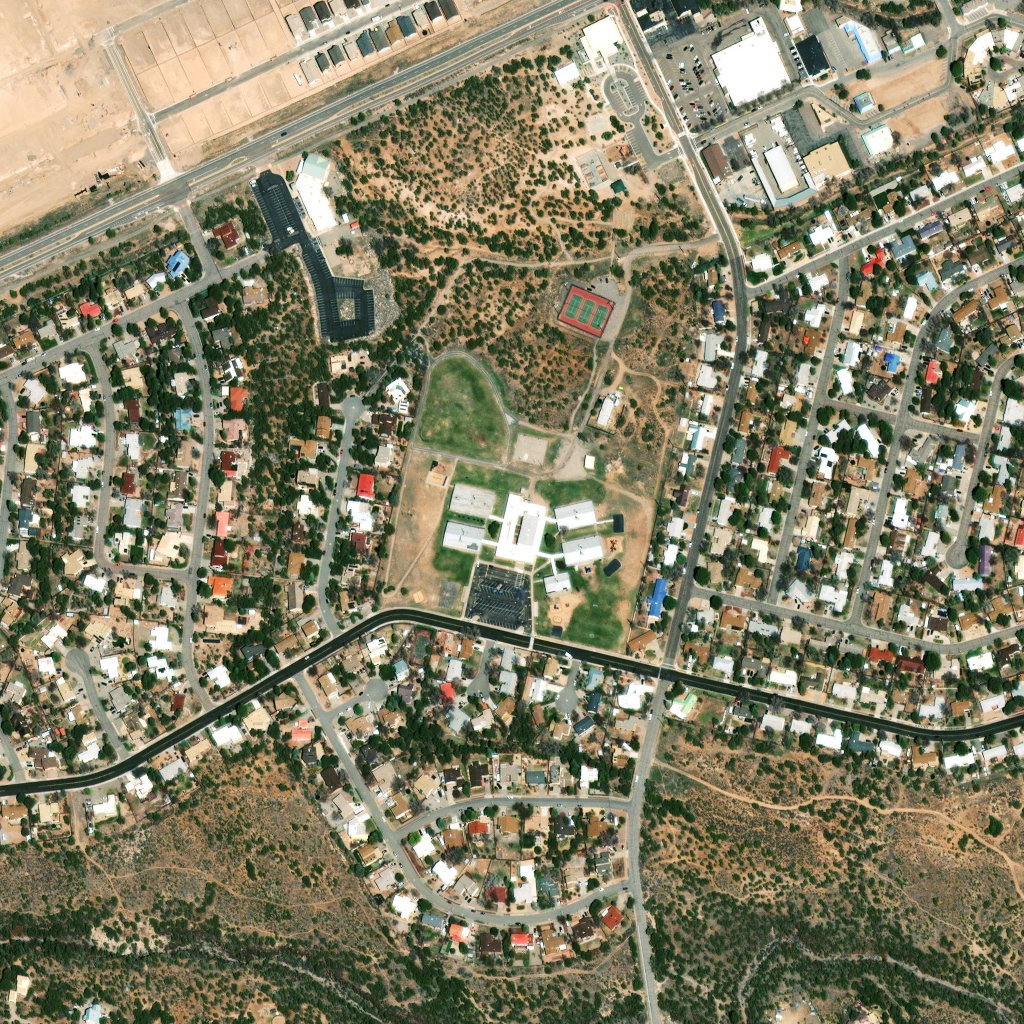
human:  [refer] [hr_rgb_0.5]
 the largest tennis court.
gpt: <box>[[54, 27, 60, 32, 0]]</box>